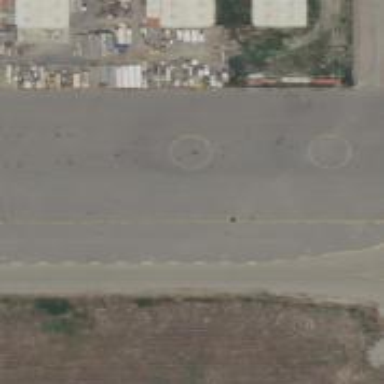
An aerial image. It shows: Apron at the airport.